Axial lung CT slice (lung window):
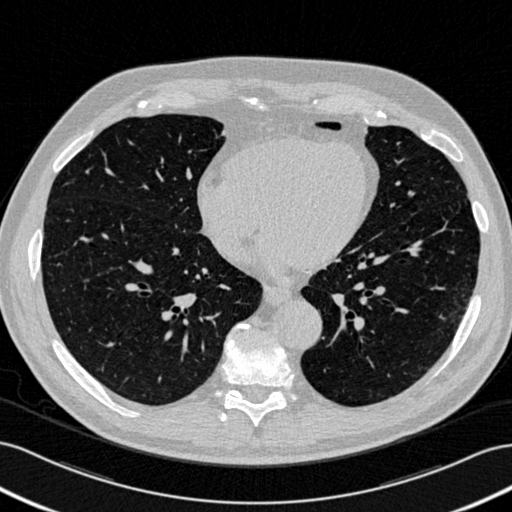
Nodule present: no